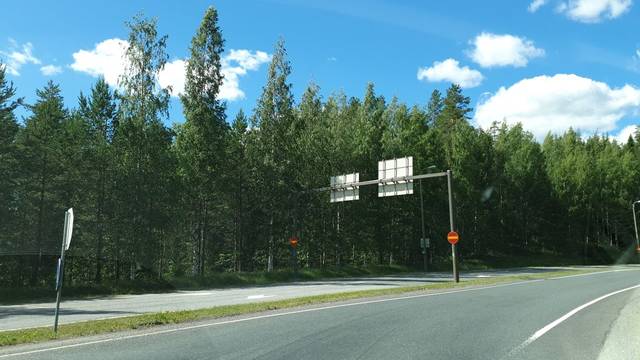
Region: Finland
Coordinates: 63.073, 27.651